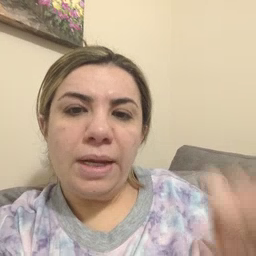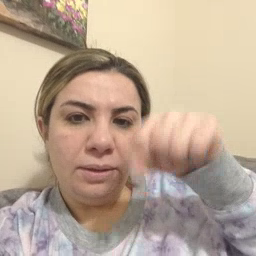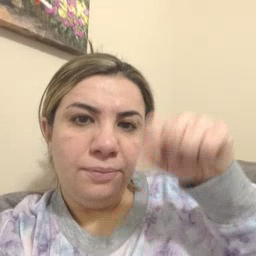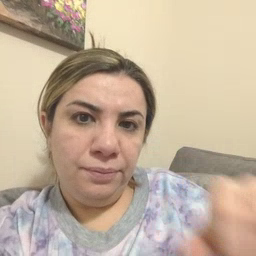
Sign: yes